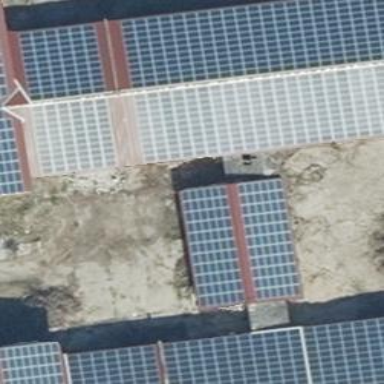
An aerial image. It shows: Solar power generator using photovoltaic method with solar photovoltaic panel types.